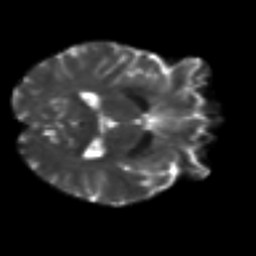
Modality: T2w
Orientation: axial
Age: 45
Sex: female
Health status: ill
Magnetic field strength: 3 T
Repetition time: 8.4 s
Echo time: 0.0926 s